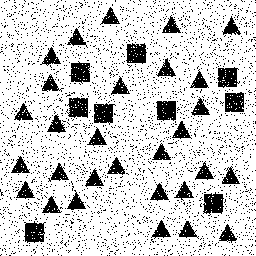
Squares: 9
Triangles: 29
Stars: 0
Total shapes: 38